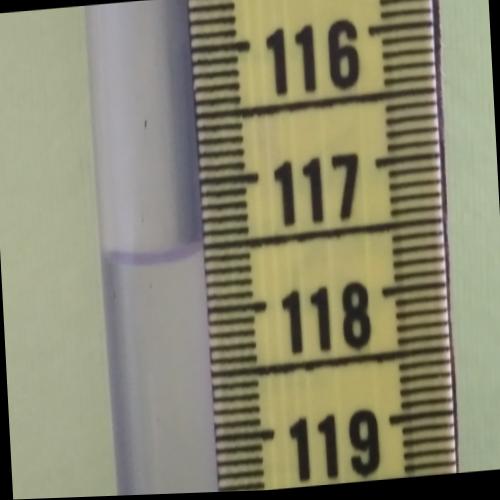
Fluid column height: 117.5 cm